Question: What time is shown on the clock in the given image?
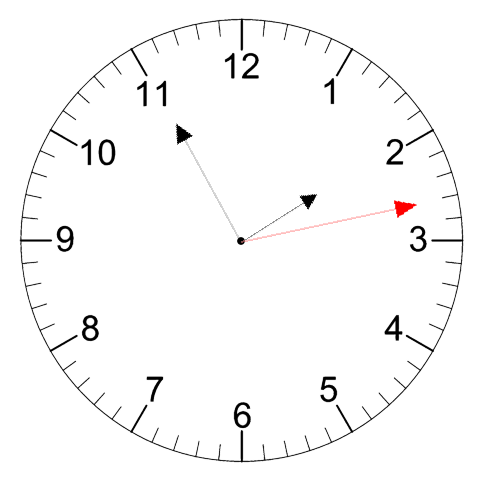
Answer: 01:55:13